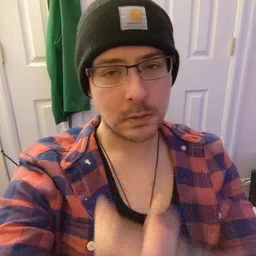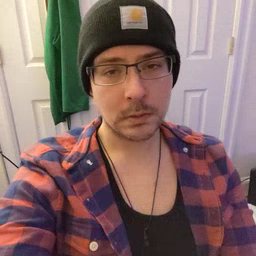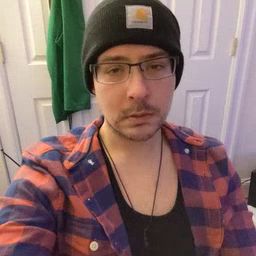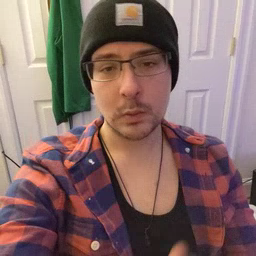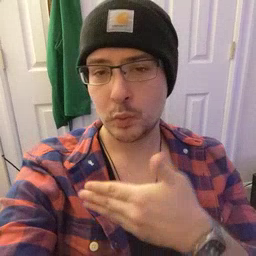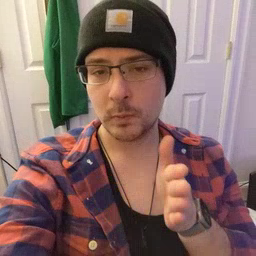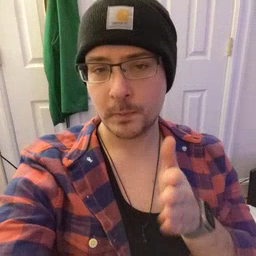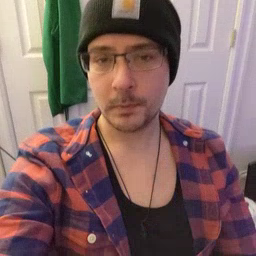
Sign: room